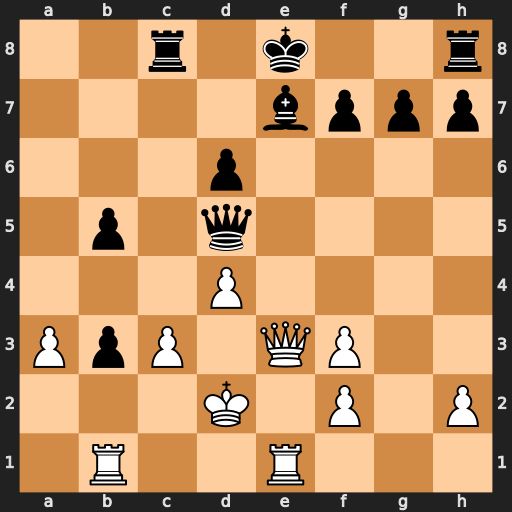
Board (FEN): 2r1k2r/4bppp/3p4/1p1q4/3P4/PpP1QP2/3K1P1P/1R2R3
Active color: w
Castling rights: k
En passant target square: -
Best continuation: Qxe7#